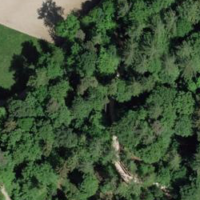
EUNIS habitat code: 41
Species observed at this site:
Corvus corone
Cyanistes caeruleus
Sturnus vulgaris
Emberiza citrinella
Passer domesticus
Fringilla coelebs
Aegithalos caudatus
Buteo buteo
Passer montanus
Turdus merula
Columba palumbus
Poecile palustris
Dryobates minor
Parus major
Erithacus rubecula
Hirundo rustica
Milvus migrans
Phoenicurus ochruros
Garrulus glandarius
Falco tinnunculus
Picus viridis
Periparus ater